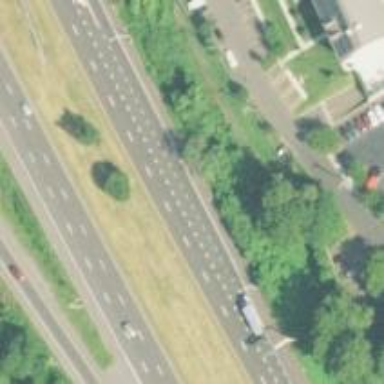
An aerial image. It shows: Motorway junction.